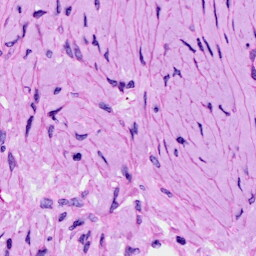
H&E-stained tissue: Ovarian